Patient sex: F
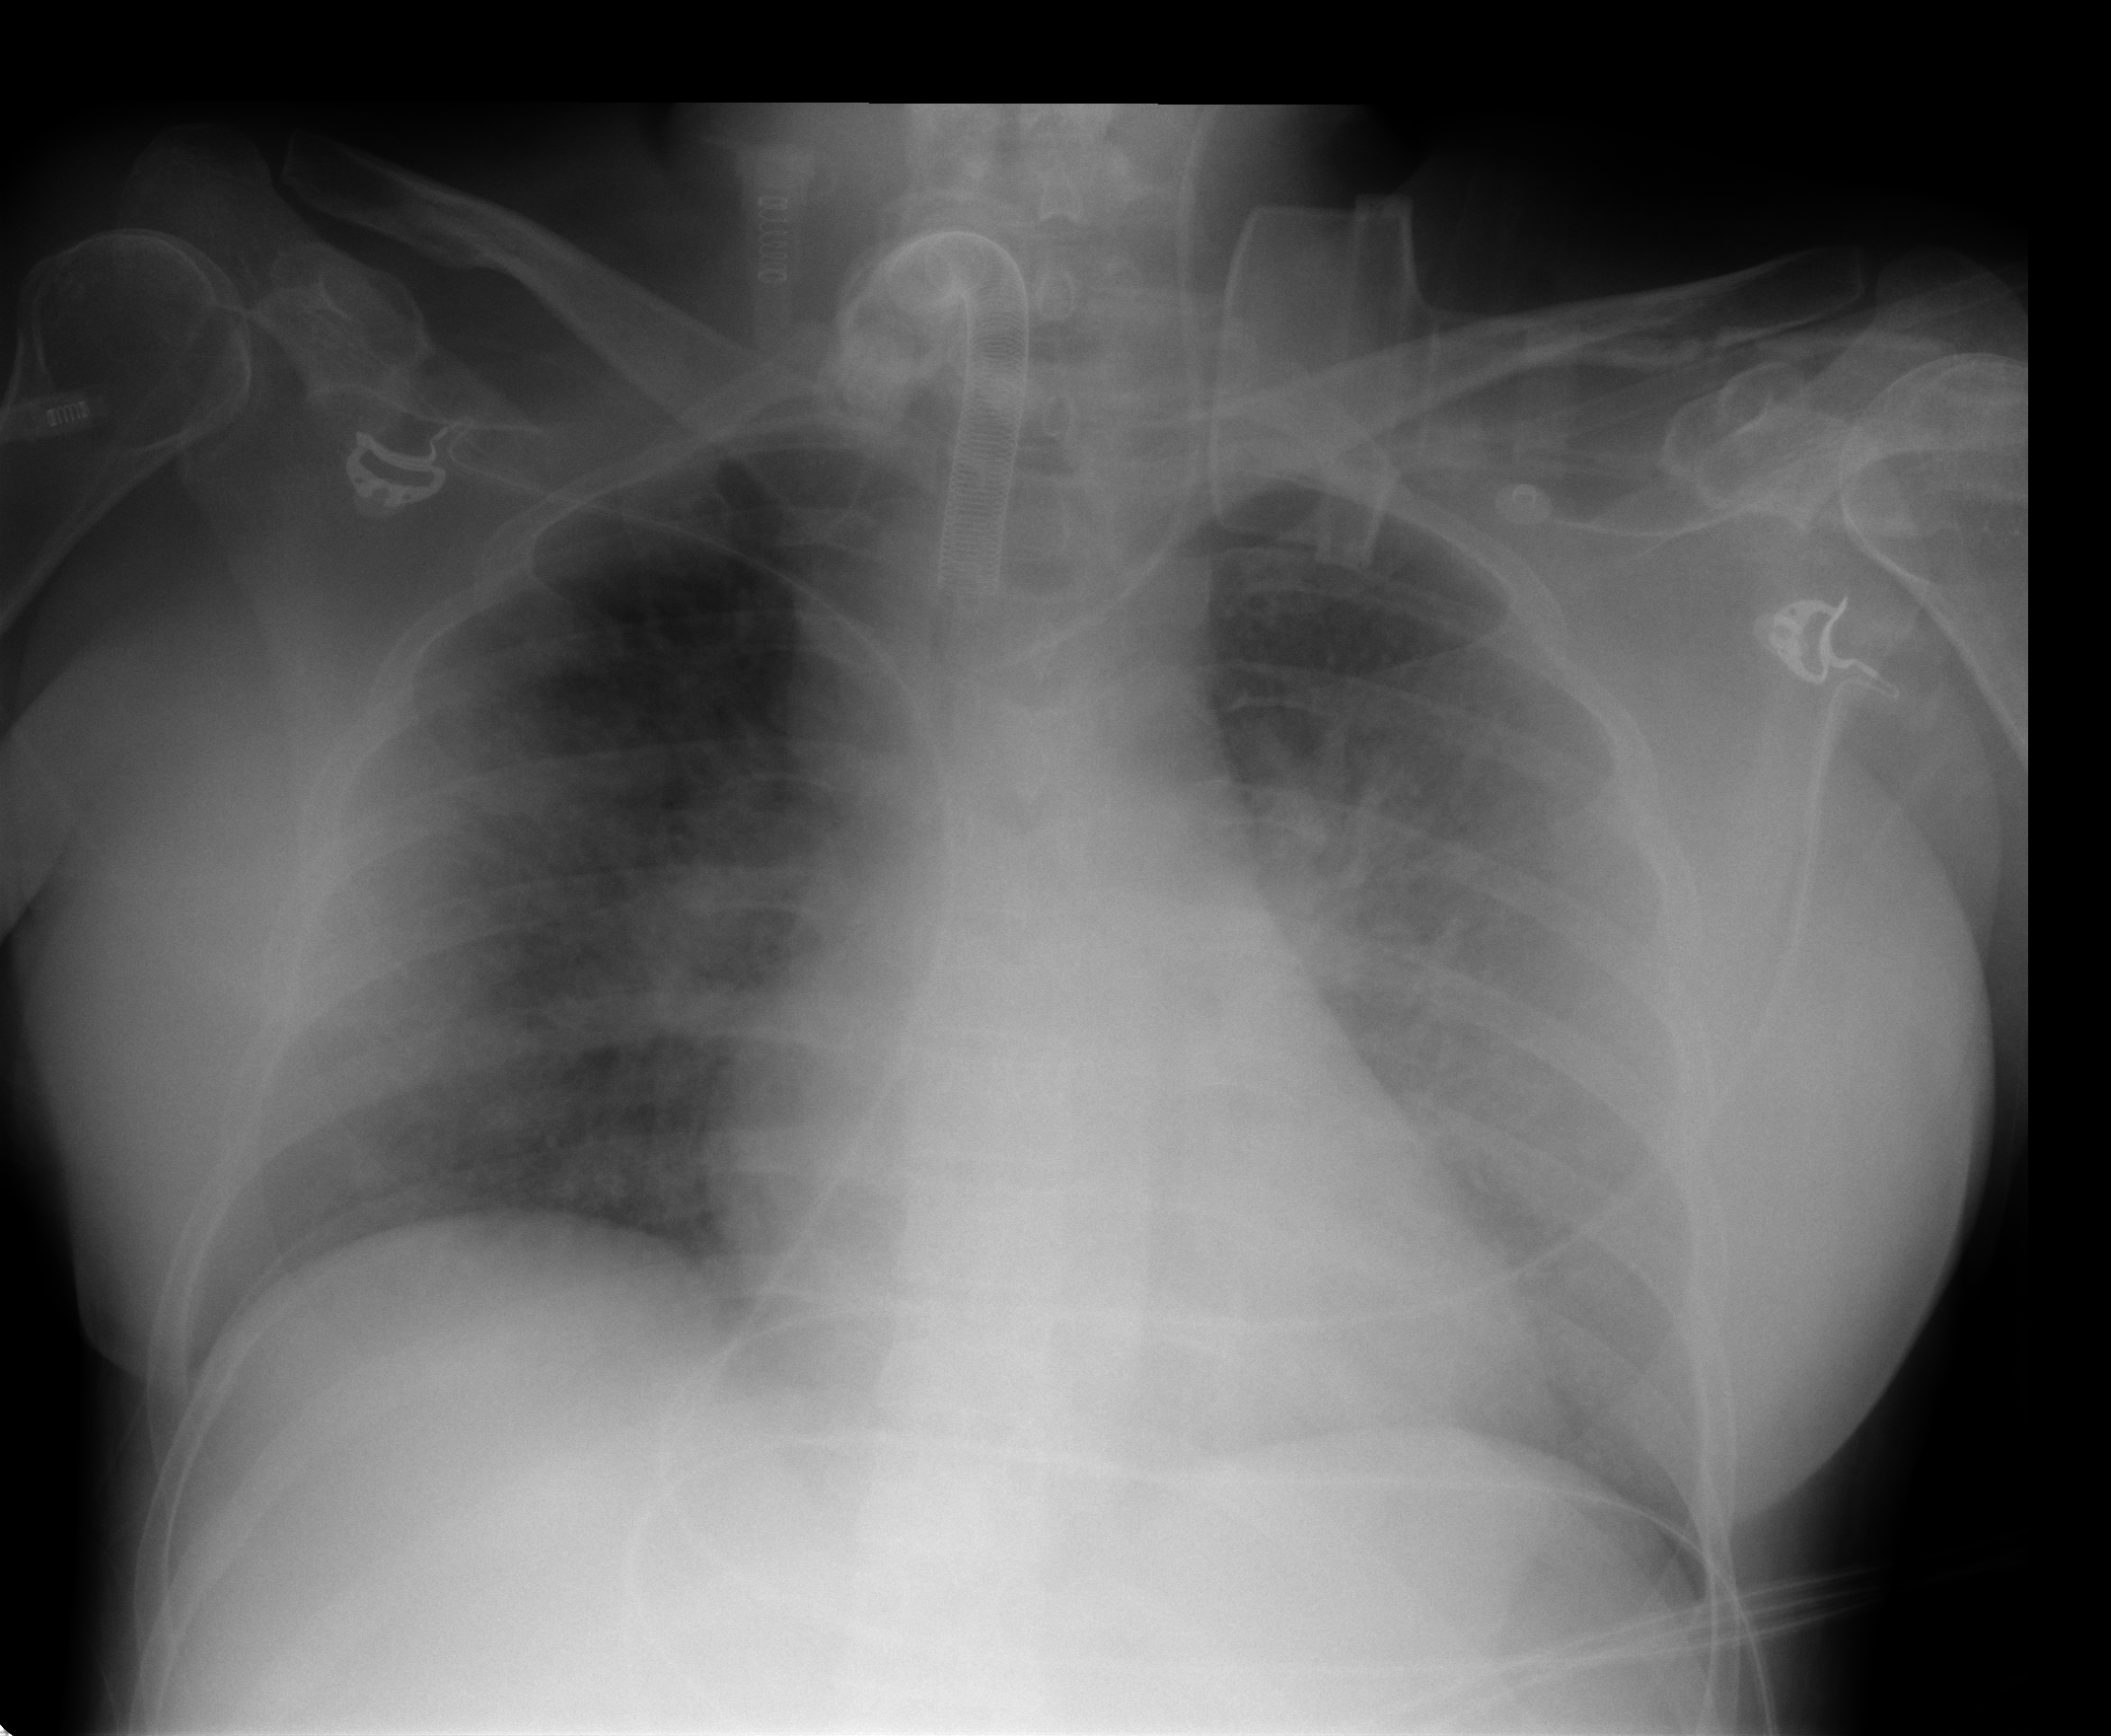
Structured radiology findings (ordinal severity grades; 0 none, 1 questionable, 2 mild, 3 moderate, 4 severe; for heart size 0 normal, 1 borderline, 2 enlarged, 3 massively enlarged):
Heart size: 0
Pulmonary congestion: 3
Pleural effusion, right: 1
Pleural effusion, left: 1
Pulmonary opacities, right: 3
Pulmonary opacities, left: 3
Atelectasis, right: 2
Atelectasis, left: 3